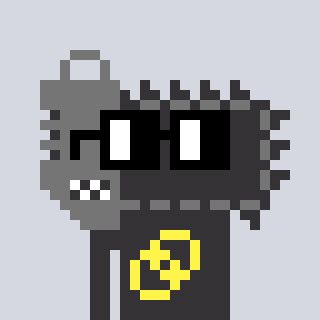
a pixel art character with square black glasses, a chainsaw-shaped head and a grayscale-colored body on a cool background